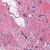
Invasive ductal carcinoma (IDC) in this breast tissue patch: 1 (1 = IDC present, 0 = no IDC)